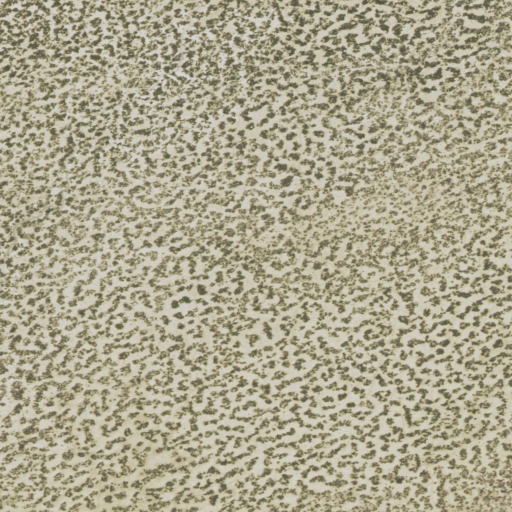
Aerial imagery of depression(s) in Wyoming named Alkali Basin containing only shrub